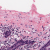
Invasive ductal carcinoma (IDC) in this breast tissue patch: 0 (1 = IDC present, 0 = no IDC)